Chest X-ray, AP view. Patient: 43 years old, sex M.
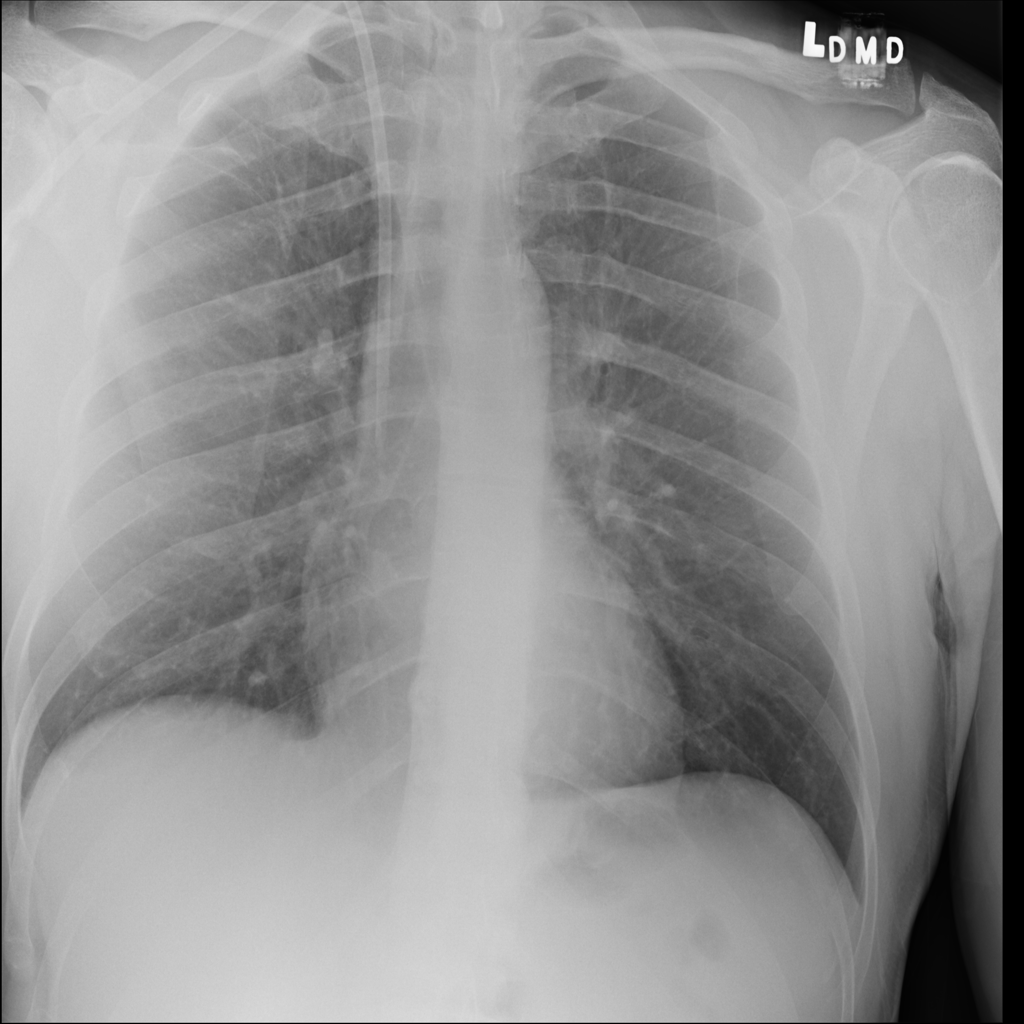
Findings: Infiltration